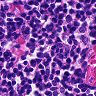
Metastatic tissue present: no